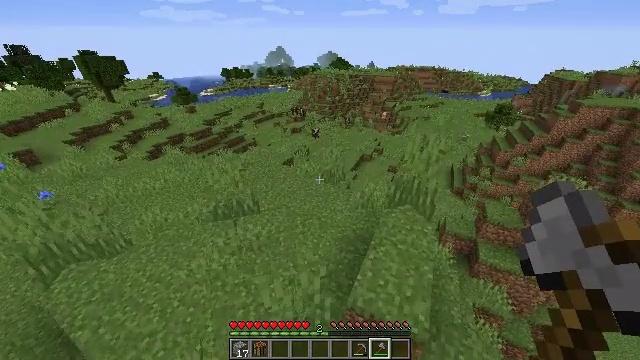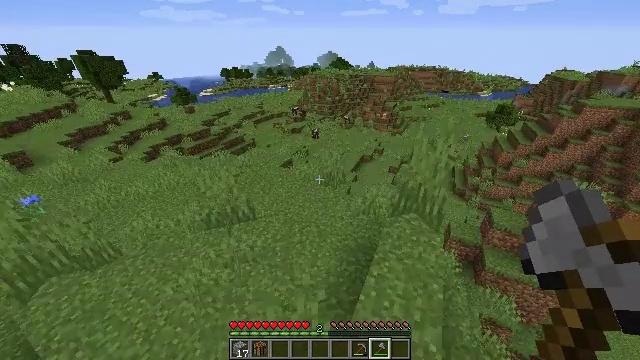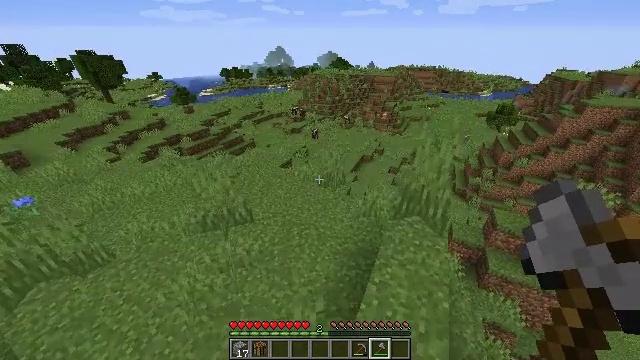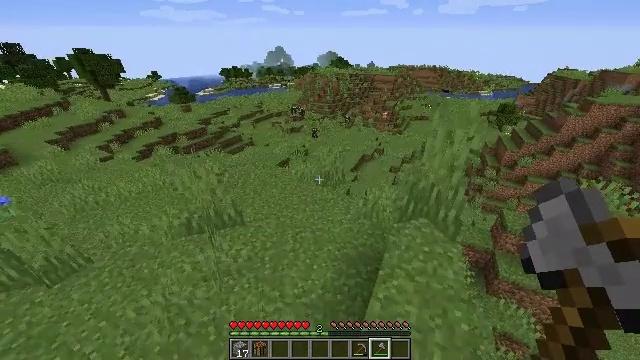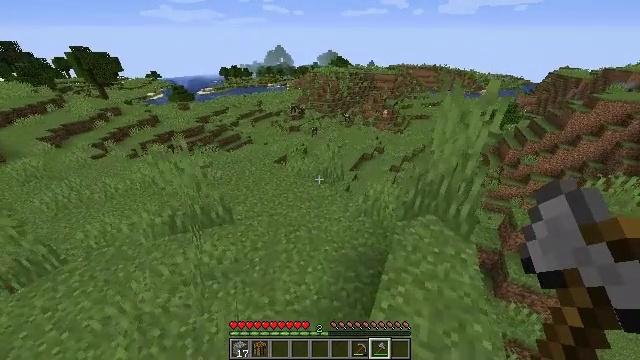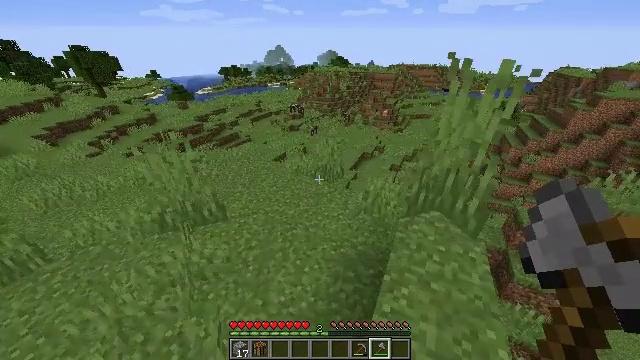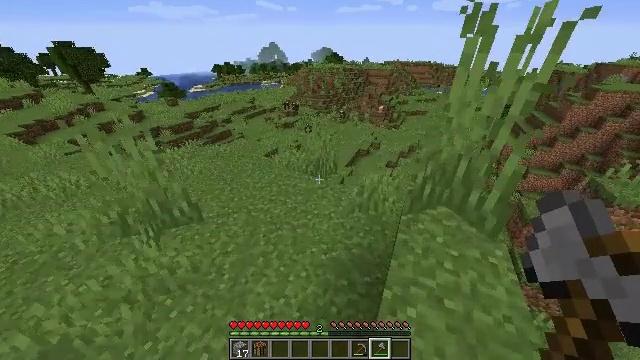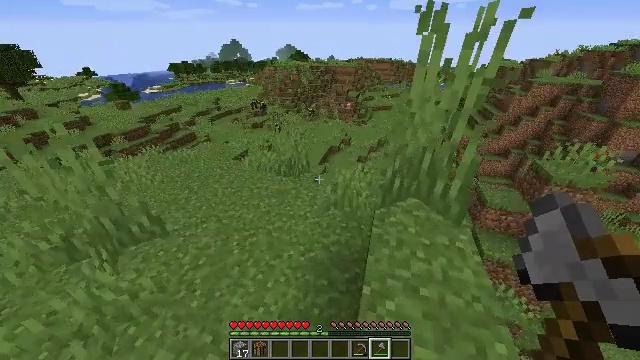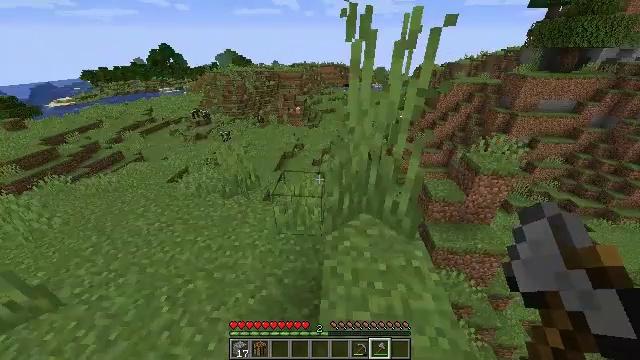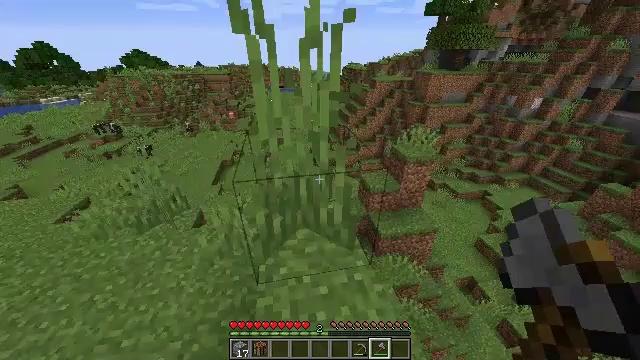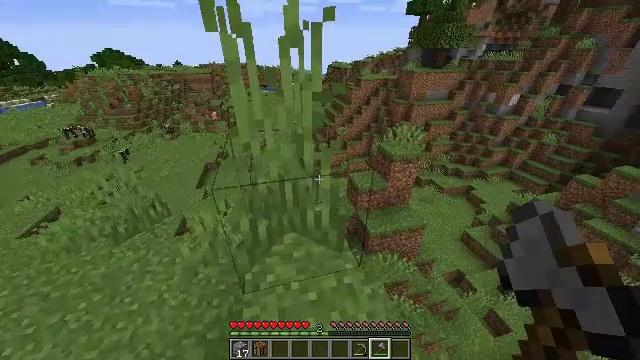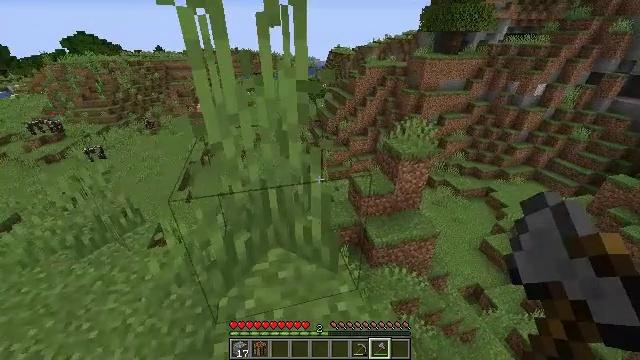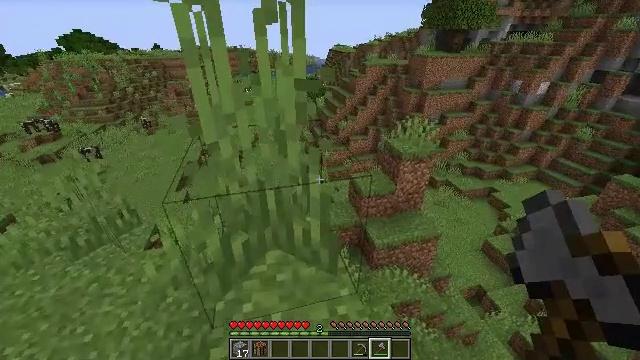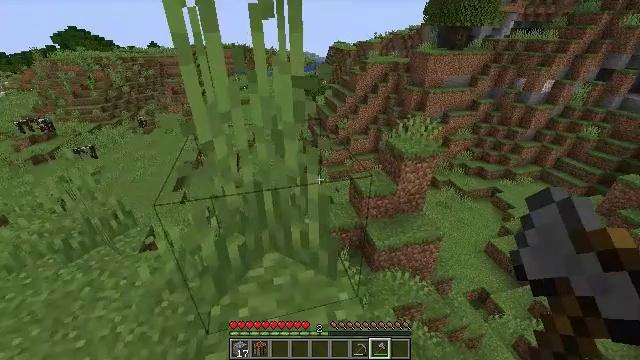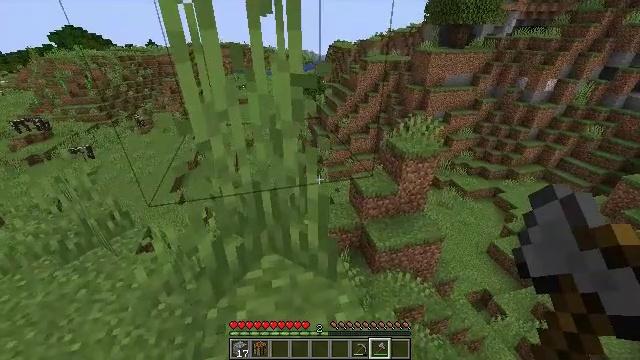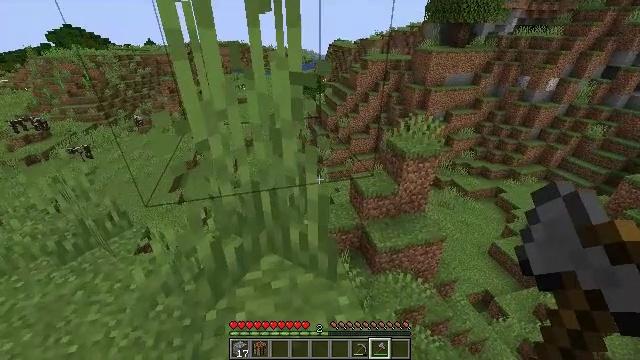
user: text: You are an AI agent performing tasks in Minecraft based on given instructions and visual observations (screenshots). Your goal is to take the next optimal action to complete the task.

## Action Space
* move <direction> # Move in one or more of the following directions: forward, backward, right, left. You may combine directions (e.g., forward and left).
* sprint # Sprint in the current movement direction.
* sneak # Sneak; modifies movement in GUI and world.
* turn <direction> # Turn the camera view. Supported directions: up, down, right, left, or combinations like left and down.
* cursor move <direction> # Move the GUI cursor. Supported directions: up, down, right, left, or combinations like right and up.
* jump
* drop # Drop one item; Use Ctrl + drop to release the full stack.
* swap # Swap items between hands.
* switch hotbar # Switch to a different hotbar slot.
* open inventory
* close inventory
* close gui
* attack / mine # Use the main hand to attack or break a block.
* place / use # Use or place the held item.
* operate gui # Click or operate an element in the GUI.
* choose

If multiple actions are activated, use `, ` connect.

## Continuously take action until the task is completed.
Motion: motion action
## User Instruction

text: Get the pink tulip for decoration.
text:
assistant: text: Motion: move forward and move right, sprint
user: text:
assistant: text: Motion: move forward and move right, sprint
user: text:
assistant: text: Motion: move forward and move right, sprint
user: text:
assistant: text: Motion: move forward and move right, sprint
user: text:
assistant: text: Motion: move forward and move right, sprint
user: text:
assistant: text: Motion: move forward and move right, sprint, turn right
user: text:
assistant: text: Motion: move forward and move right, sprint, turn right
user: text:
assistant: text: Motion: move forward and move right, sprint, turn right and up
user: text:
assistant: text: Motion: move right, turn right
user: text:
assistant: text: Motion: turn right
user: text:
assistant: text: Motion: no_op
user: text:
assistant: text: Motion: no_op
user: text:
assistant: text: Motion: no_op
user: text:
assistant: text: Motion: no_op
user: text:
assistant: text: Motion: no_op
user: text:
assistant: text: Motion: no_op
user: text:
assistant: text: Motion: no_op
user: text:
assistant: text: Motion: move forward
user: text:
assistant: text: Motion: move forward
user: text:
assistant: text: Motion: move forward, turn right and down
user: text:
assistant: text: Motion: move forward, turn right and down
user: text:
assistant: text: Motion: move forward and move left, turn right and down
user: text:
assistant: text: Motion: move forward and move left
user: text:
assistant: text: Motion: move forward and move left
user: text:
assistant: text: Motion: no_op
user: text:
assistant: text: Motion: no_op
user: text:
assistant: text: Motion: no_op
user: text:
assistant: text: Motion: no_op
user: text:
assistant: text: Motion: no_op
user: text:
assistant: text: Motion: no_op